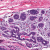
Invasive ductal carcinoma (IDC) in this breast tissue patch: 0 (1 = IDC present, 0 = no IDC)